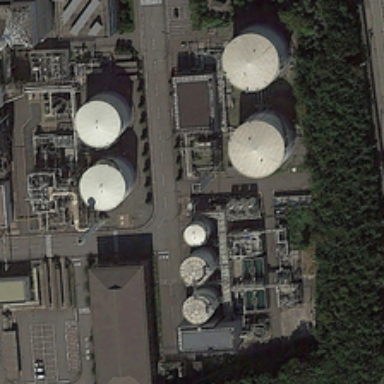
Some storage tanks are in a factory near some green trees .